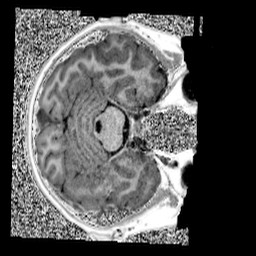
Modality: UNIT1
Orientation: axial
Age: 10
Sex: male
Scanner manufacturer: siemens
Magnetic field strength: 3 T
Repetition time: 4 s
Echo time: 0.00299 s